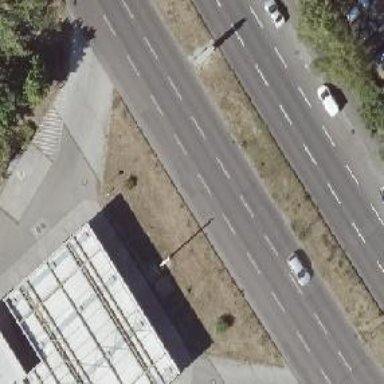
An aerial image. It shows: Asphalt road classified as primary highway.